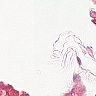
Metastatic tissue present: no